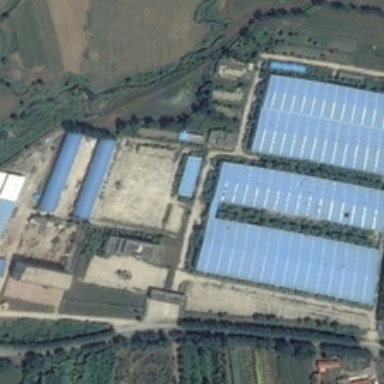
Some buildings and many green trees are in an industrial area .